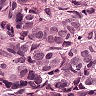
Metastatic tissue present: yes